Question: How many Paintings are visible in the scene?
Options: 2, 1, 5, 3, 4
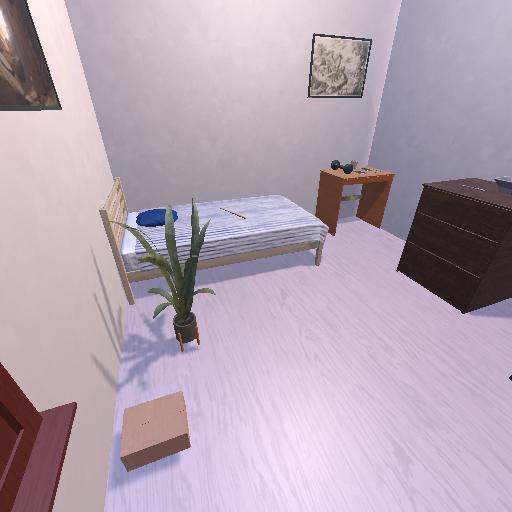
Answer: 2